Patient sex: M
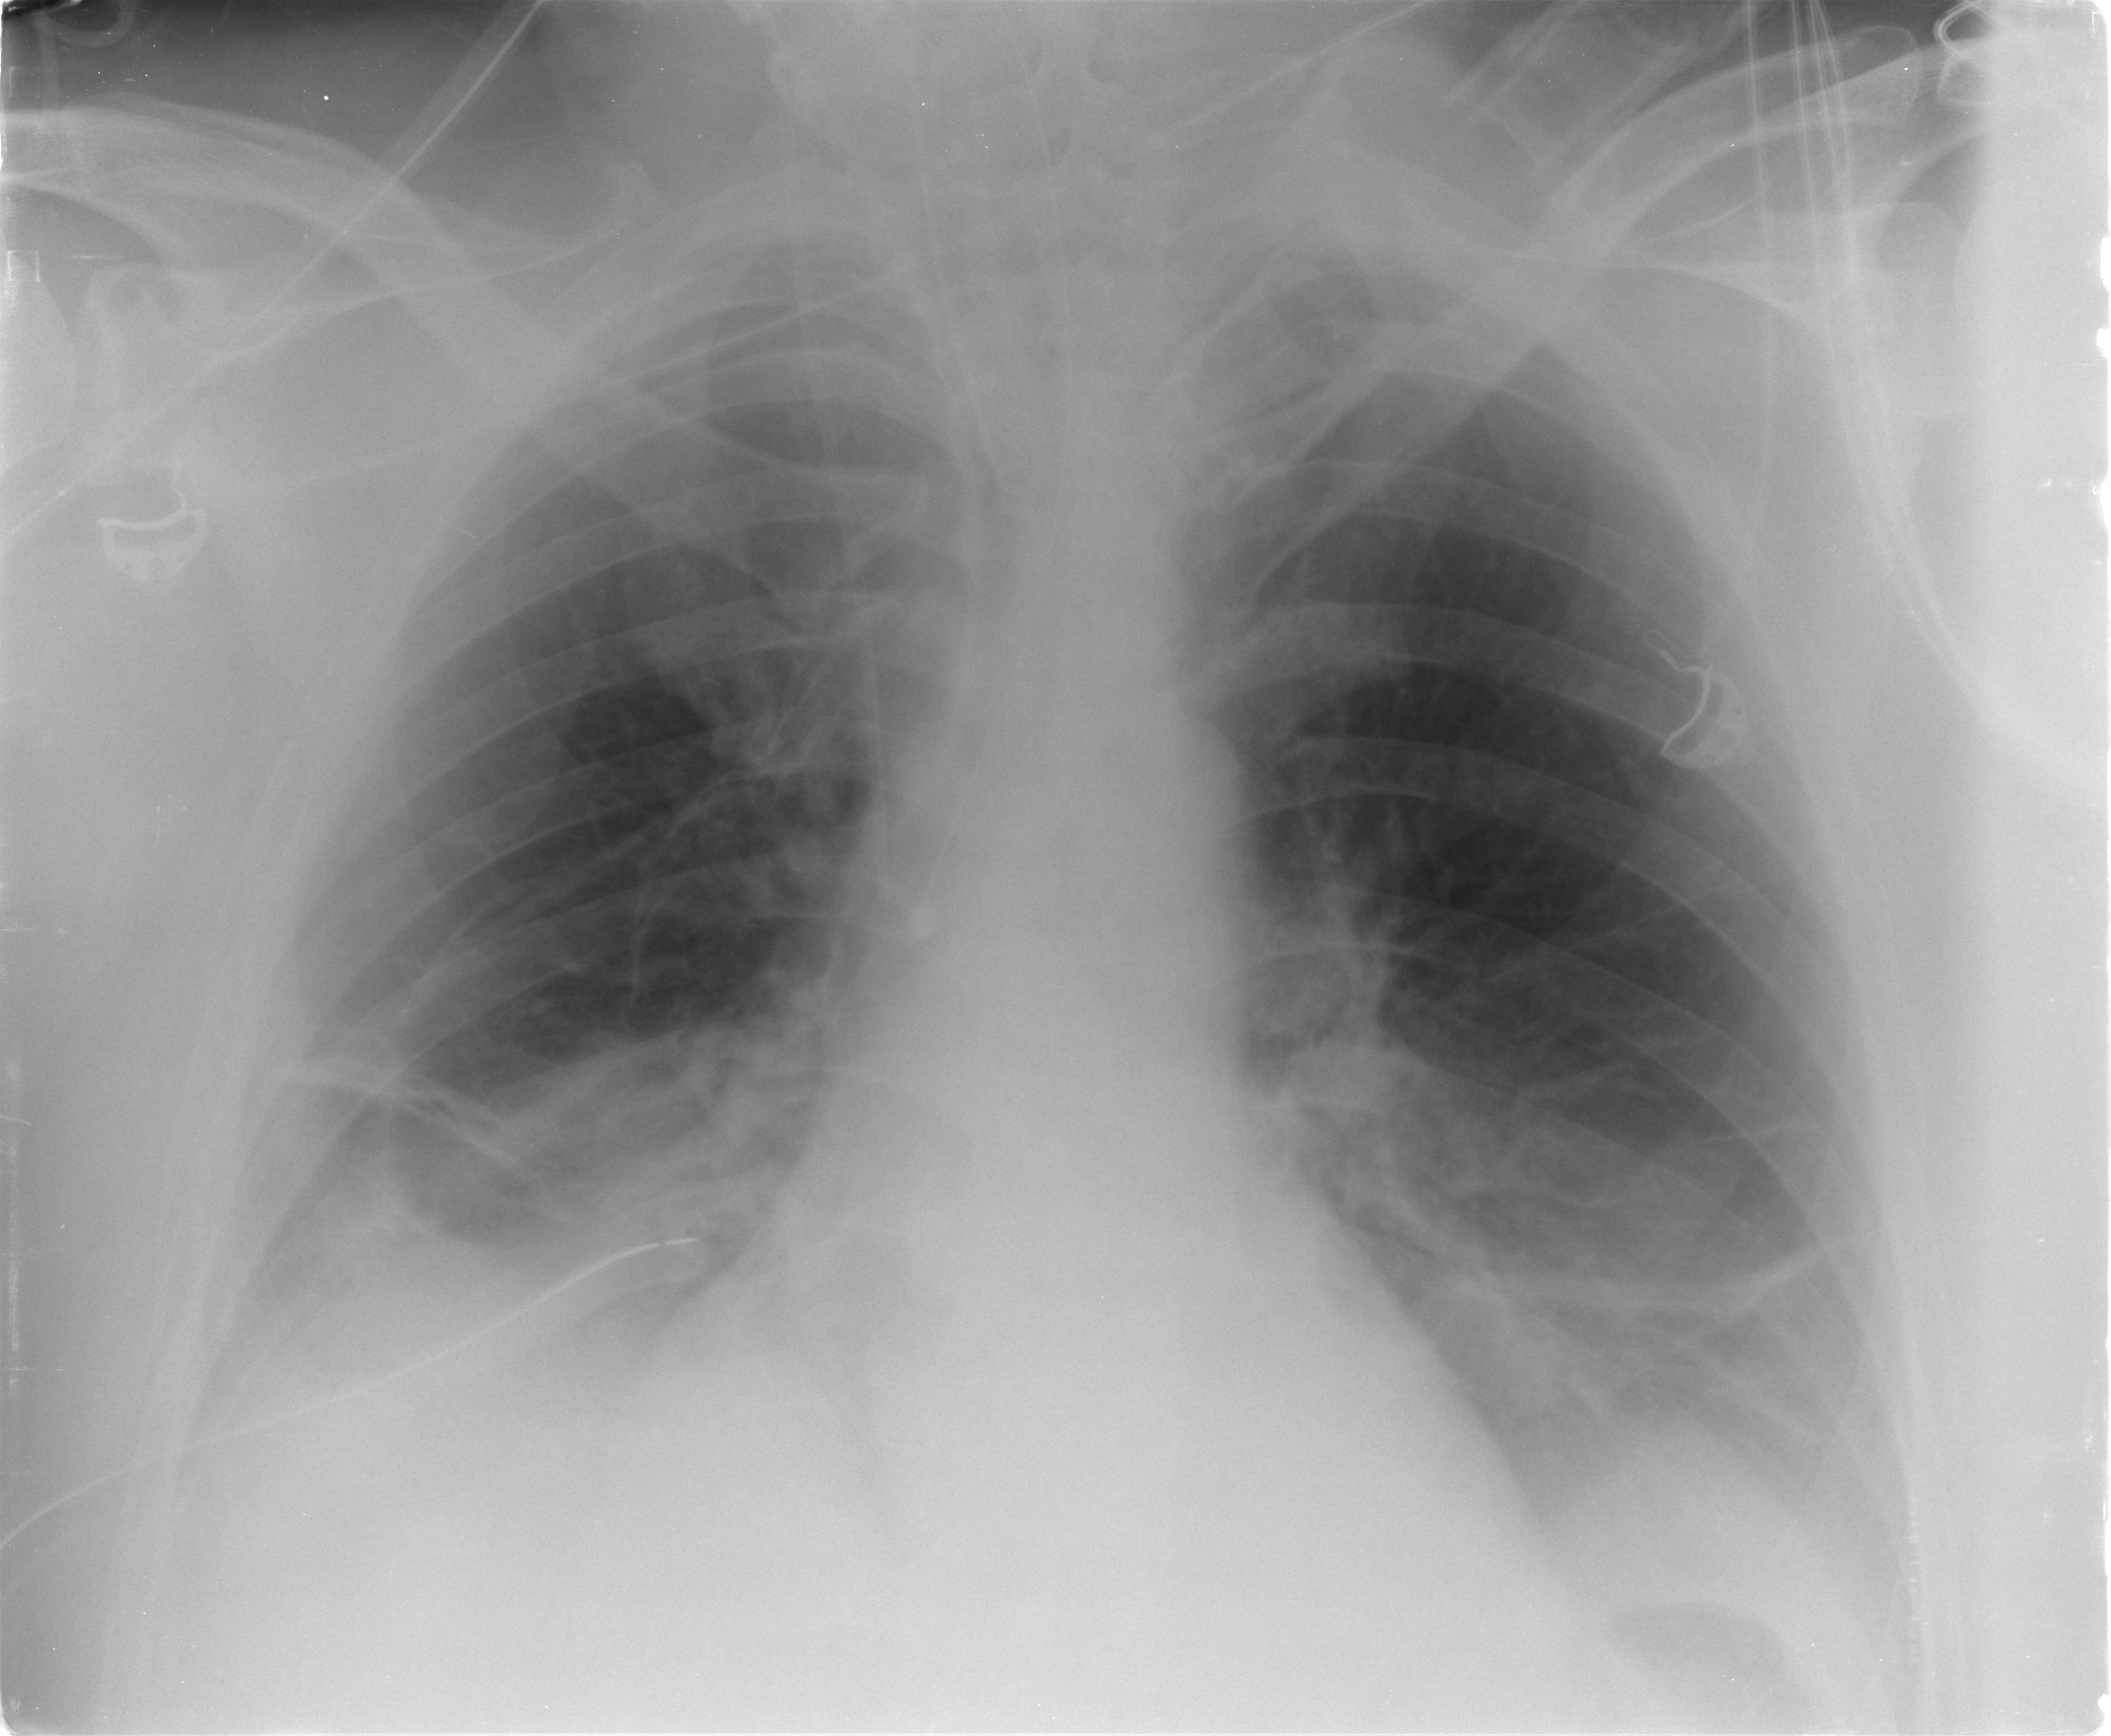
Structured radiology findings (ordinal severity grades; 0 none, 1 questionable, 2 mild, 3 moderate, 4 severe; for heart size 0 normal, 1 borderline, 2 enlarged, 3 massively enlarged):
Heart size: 0
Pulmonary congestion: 0
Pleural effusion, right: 1
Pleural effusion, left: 1
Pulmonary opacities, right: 0
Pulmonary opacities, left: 0
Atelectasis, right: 2
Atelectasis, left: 1